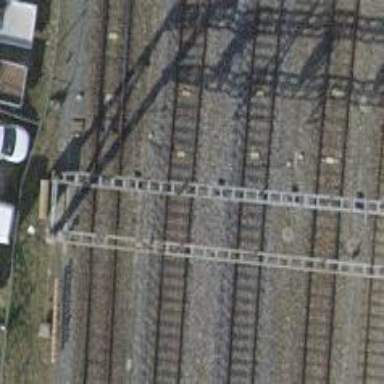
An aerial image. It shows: Railway signal.